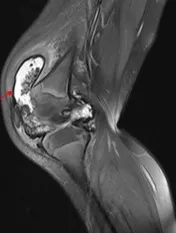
(B) Sagittal T2-weighted images illustrating a synovial lesion in the suprapatellar bursa. The arrow indicates scattered low-signal intensity areas in the villous hyperplastic synovium, representing hemosiderin deposits.
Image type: radiology (mri)